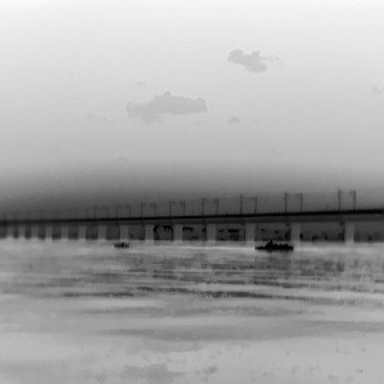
There is a canoe in the infrared image.